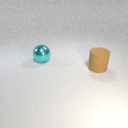
large cyan metal sphere to the left of large brown rubber cylinder